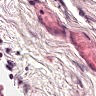
Metastatic tissue present: no